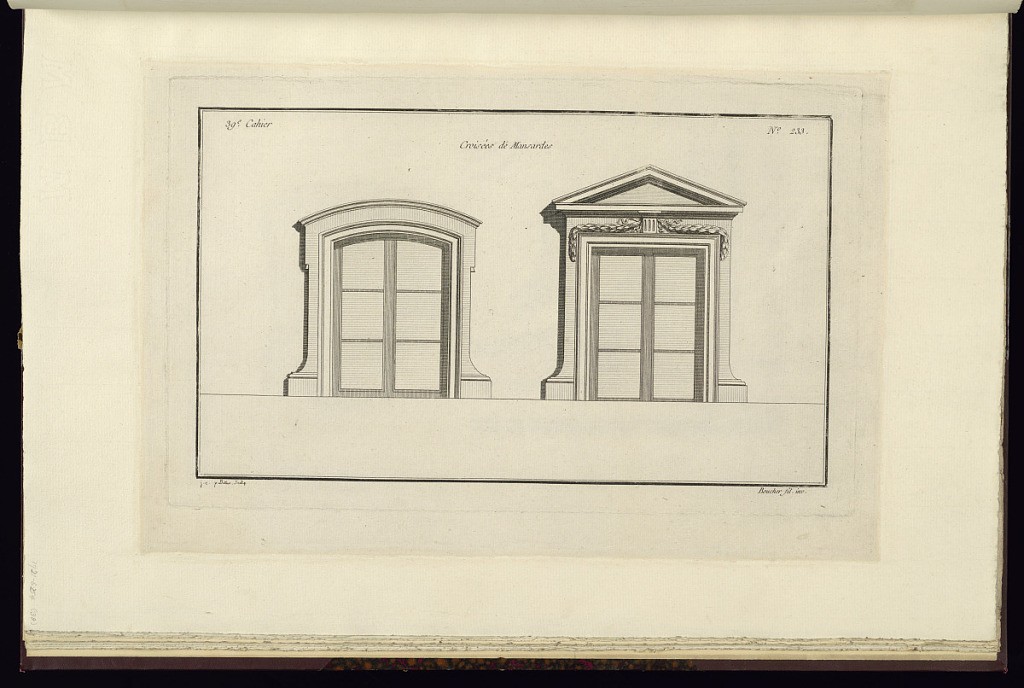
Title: Croisées de Mansardes
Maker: Juste-François Boucher, French, 1736 – 1782
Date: ca. 1775
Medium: Engraving on off white laid paper
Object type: Print
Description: Two designs for casement windows in the Mansard style. The left window frame has a curved arch; the right one is peaked and decorated with lead garland and a fluted brace. The plate is signed.